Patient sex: F
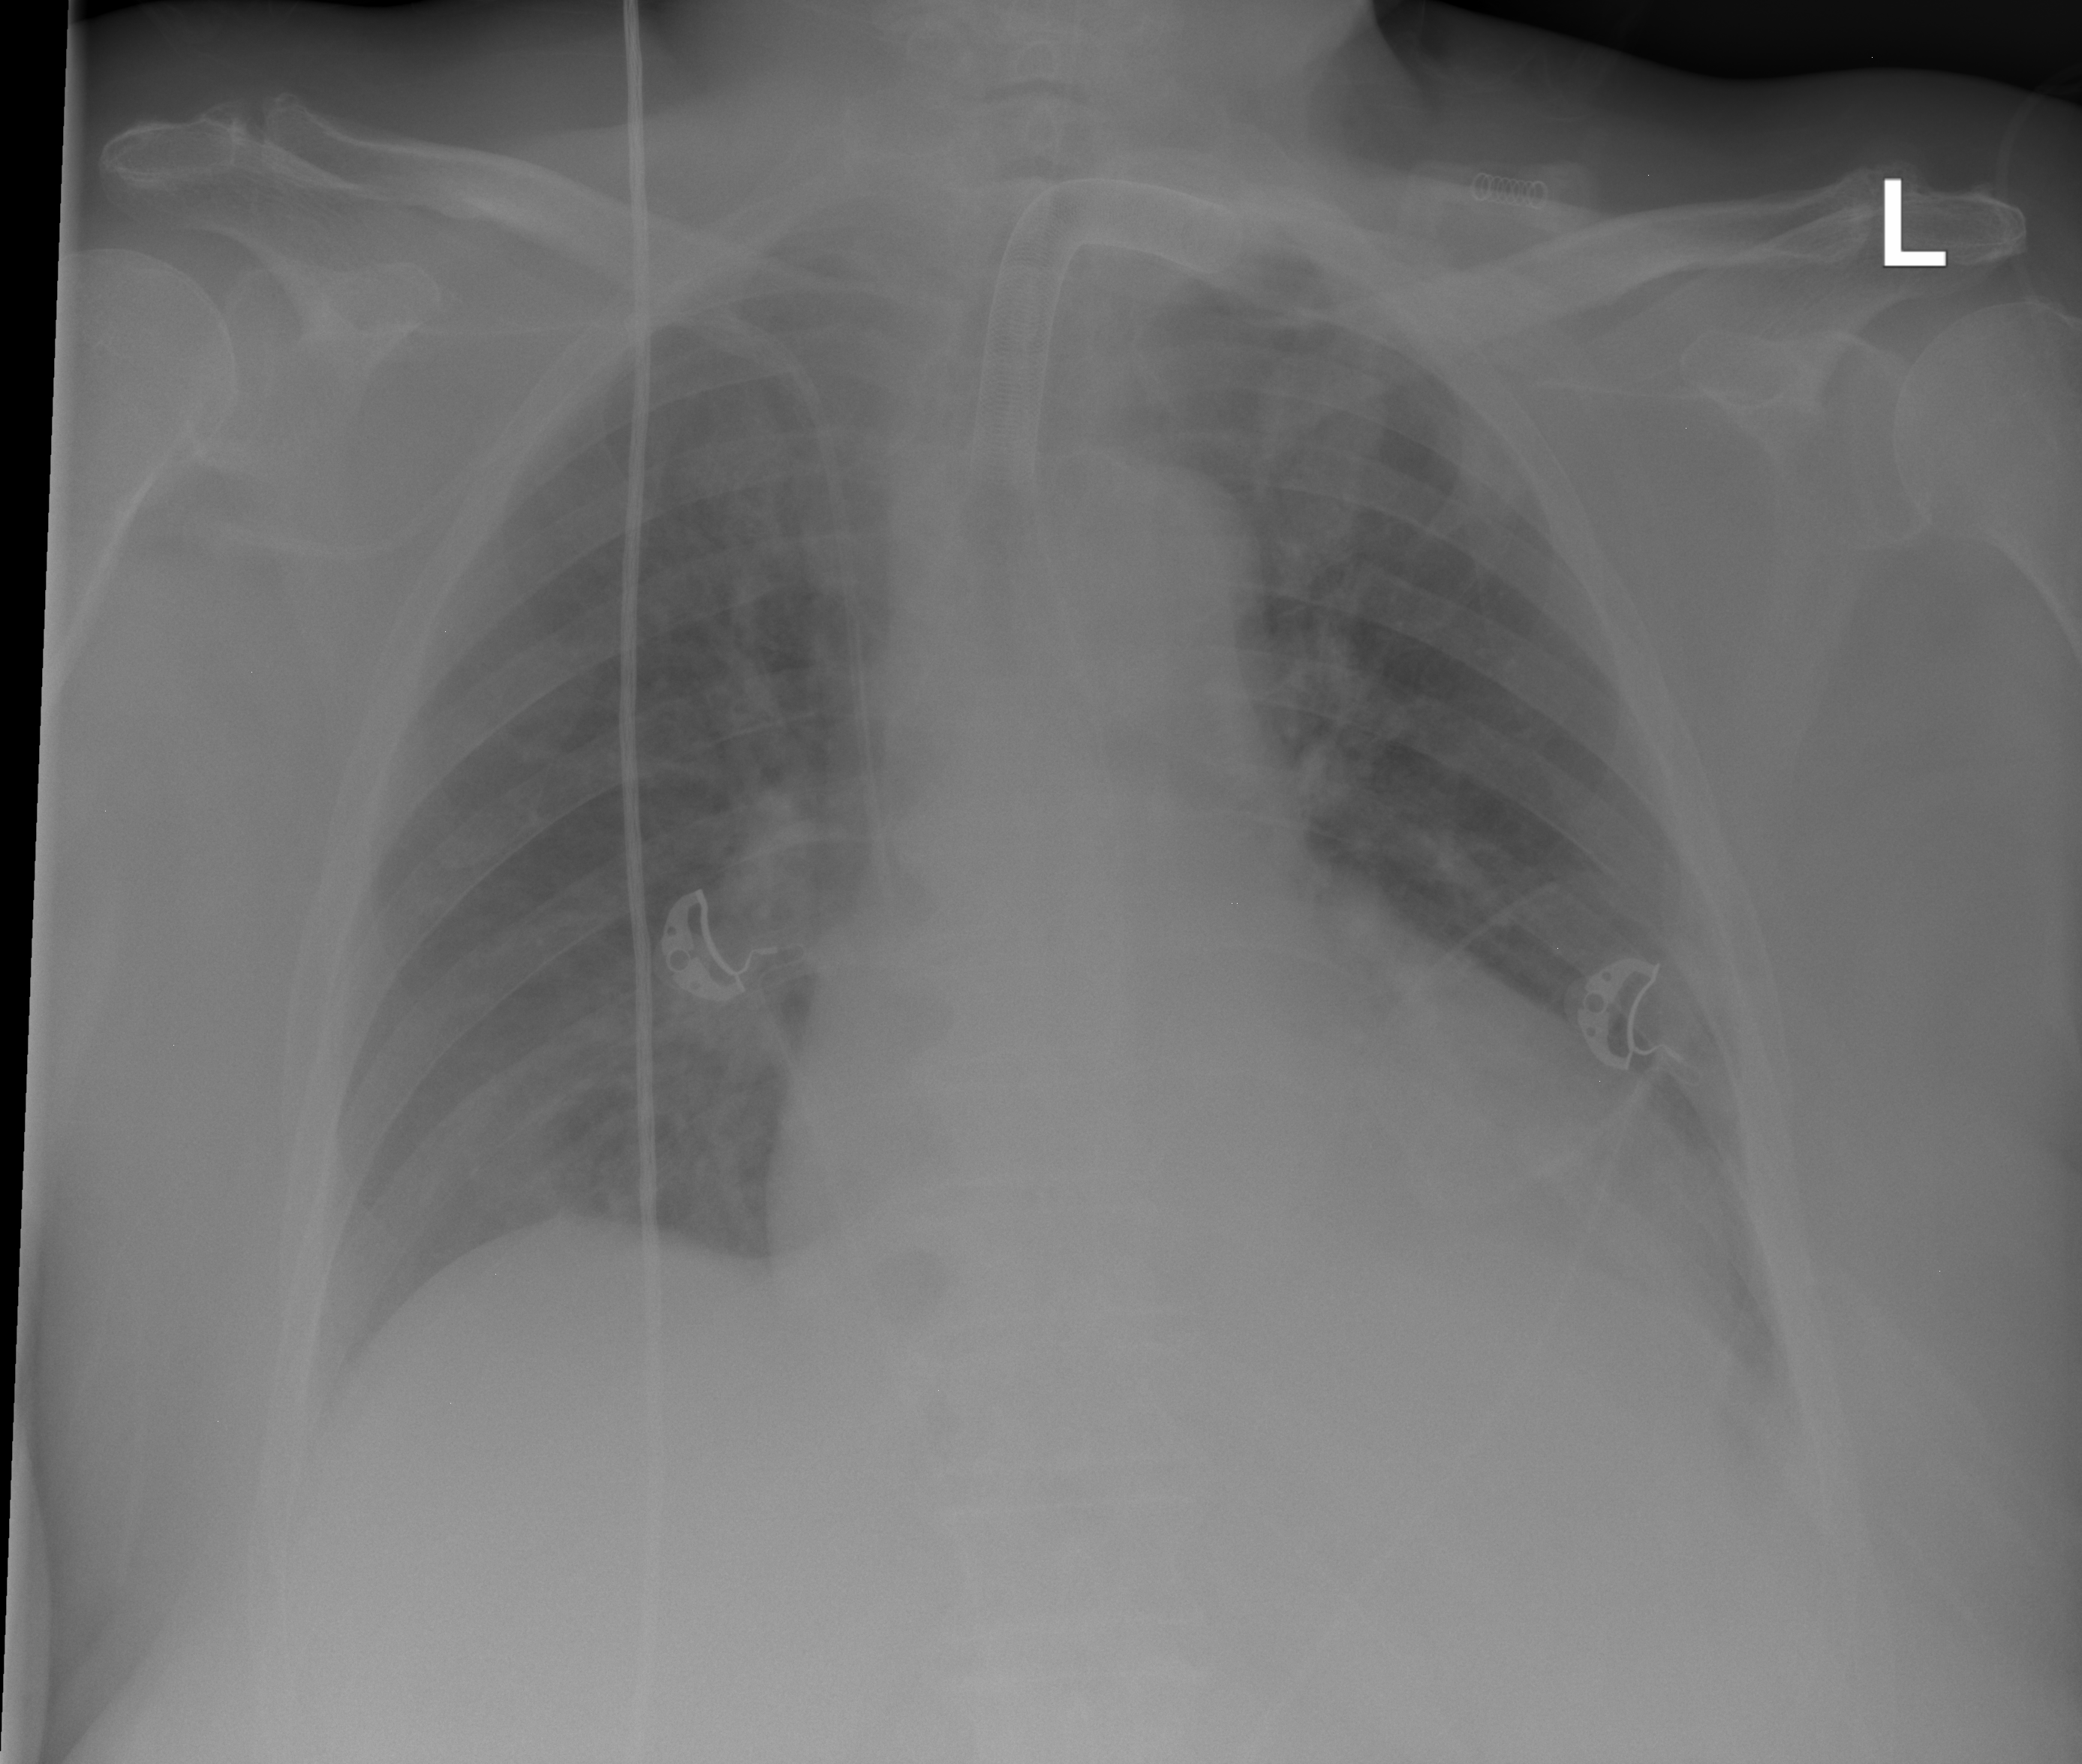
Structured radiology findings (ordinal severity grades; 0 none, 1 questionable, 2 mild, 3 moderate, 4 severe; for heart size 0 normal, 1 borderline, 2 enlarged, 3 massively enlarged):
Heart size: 2
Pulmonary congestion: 0
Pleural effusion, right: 0
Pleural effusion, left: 1
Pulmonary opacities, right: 0
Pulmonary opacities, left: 0
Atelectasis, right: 0
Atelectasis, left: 0